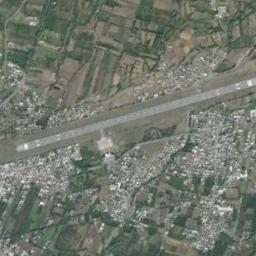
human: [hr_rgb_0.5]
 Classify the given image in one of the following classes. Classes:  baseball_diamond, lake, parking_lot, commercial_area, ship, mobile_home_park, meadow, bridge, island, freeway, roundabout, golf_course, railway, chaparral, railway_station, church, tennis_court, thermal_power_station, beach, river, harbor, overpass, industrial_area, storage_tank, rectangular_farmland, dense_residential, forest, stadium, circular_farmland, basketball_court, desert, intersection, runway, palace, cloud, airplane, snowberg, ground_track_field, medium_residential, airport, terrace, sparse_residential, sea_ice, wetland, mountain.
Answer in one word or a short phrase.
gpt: airport